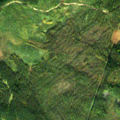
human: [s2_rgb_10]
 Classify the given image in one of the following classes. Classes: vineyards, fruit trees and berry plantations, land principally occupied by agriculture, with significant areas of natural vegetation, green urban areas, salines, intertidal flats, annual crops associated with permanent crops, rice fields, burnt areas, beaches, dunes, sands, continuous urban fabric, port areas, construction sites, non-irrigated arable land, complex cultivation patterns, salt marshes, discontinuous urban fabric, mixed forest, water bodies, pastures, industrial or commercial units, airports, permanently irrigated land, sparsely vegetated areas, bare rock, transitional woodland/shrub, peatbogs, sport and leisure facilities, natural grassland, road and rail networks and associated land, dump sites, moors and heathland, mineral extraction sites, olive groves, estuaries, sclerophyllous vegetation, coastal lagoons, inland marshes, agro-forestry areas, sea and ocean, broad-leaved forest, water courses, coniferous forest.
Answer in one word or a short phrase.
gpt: coniferous forest, mixed forest, transitional woodland/shrub